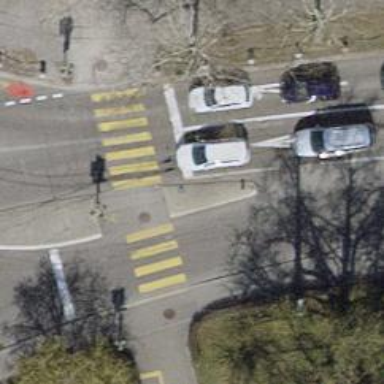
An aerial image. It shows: Asphalt surface with traffic calming island.